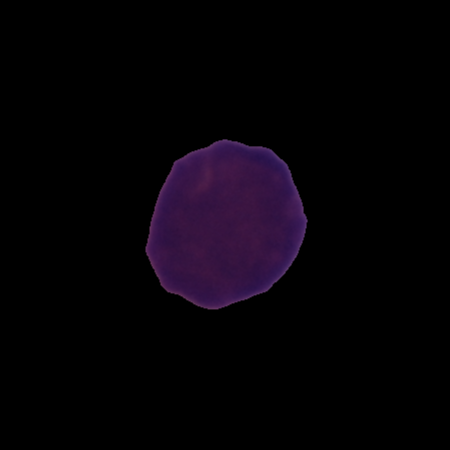
Label: cancer